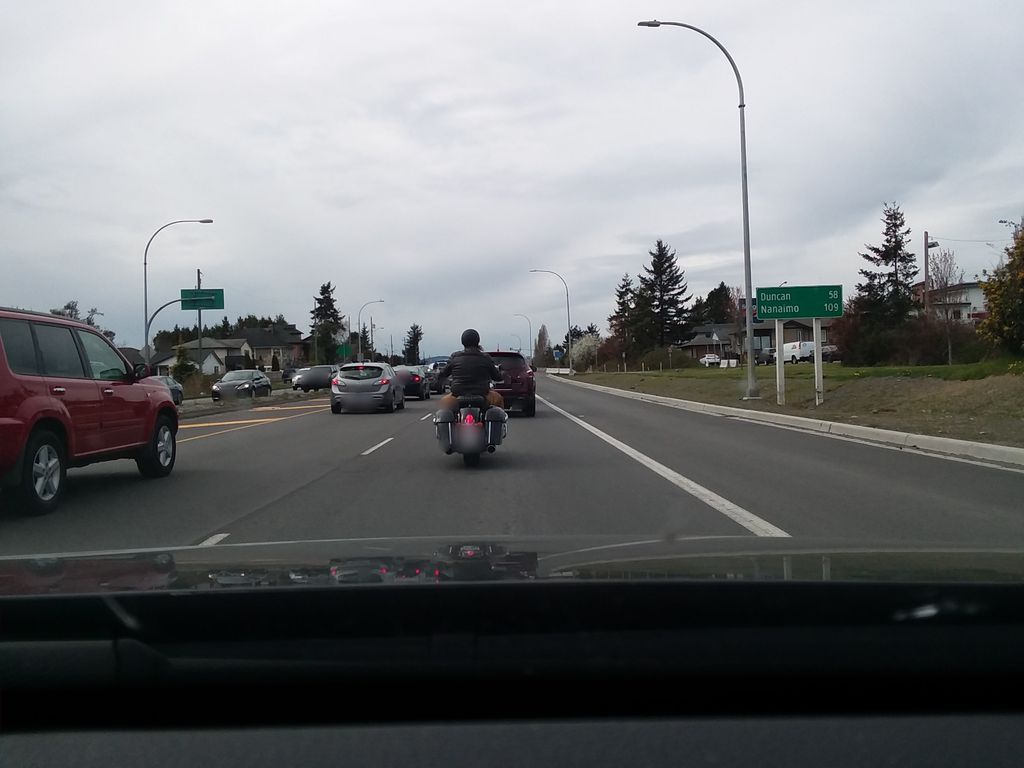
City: victoria